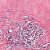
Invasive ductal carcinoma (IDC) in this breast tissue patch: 0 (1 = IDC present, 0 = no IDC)